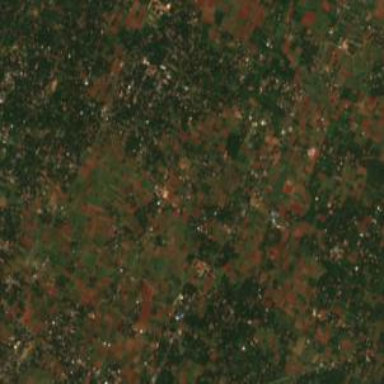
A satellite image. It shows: View of farmland.